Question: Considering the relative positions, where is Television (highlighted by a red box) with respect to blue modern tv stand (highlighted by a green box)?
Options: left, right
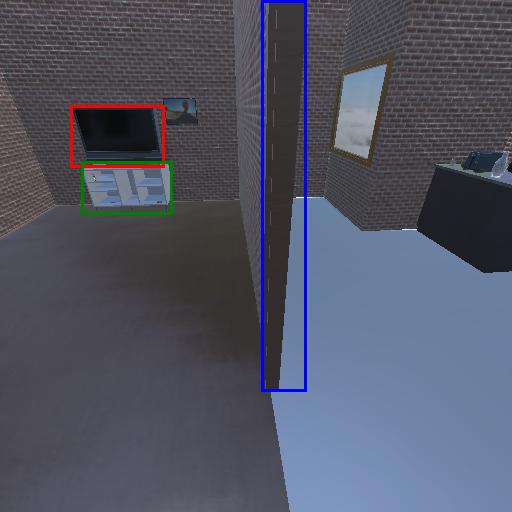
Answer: left